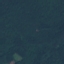
Label: Forest